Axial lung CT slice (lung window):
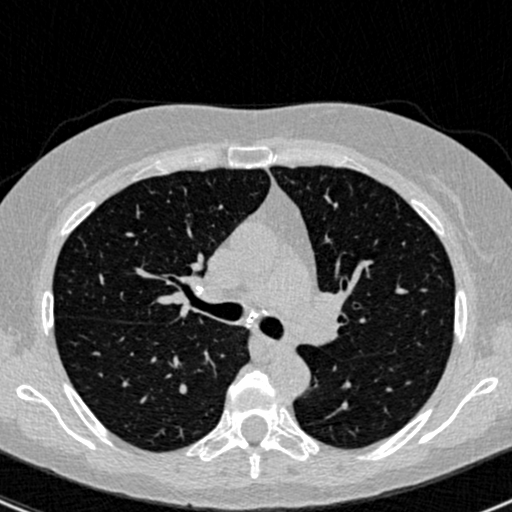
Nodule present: no